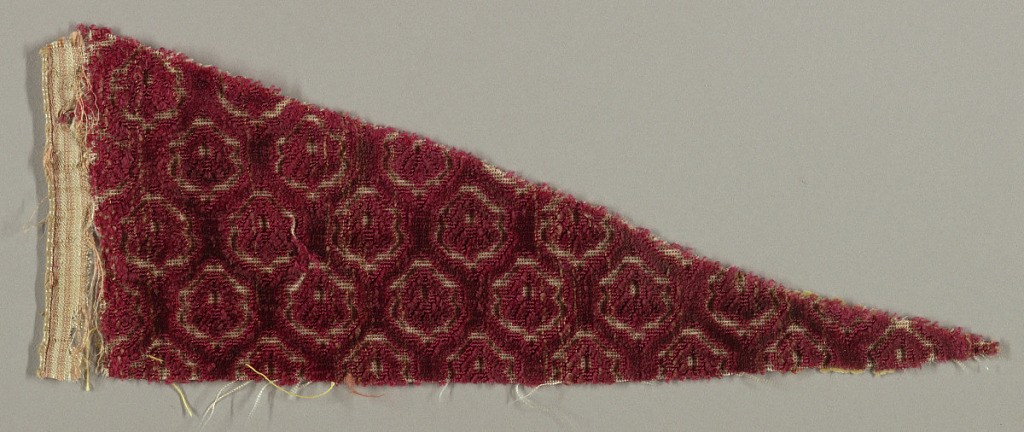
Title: Fragment
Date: late 16th–early 17th century
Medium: silk Technique: cut and uncut supplementary warp pile (velvet)
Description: Fragment of dark red cut and uncut velvet on a cream-colored ground. Surface divided into small irregular ogive-shaped areas, each enclosing a tiny blossom.